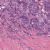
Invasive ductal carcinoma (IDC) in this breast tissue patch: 1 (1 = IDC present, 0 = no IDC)